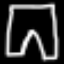
Label: pants